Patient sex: F
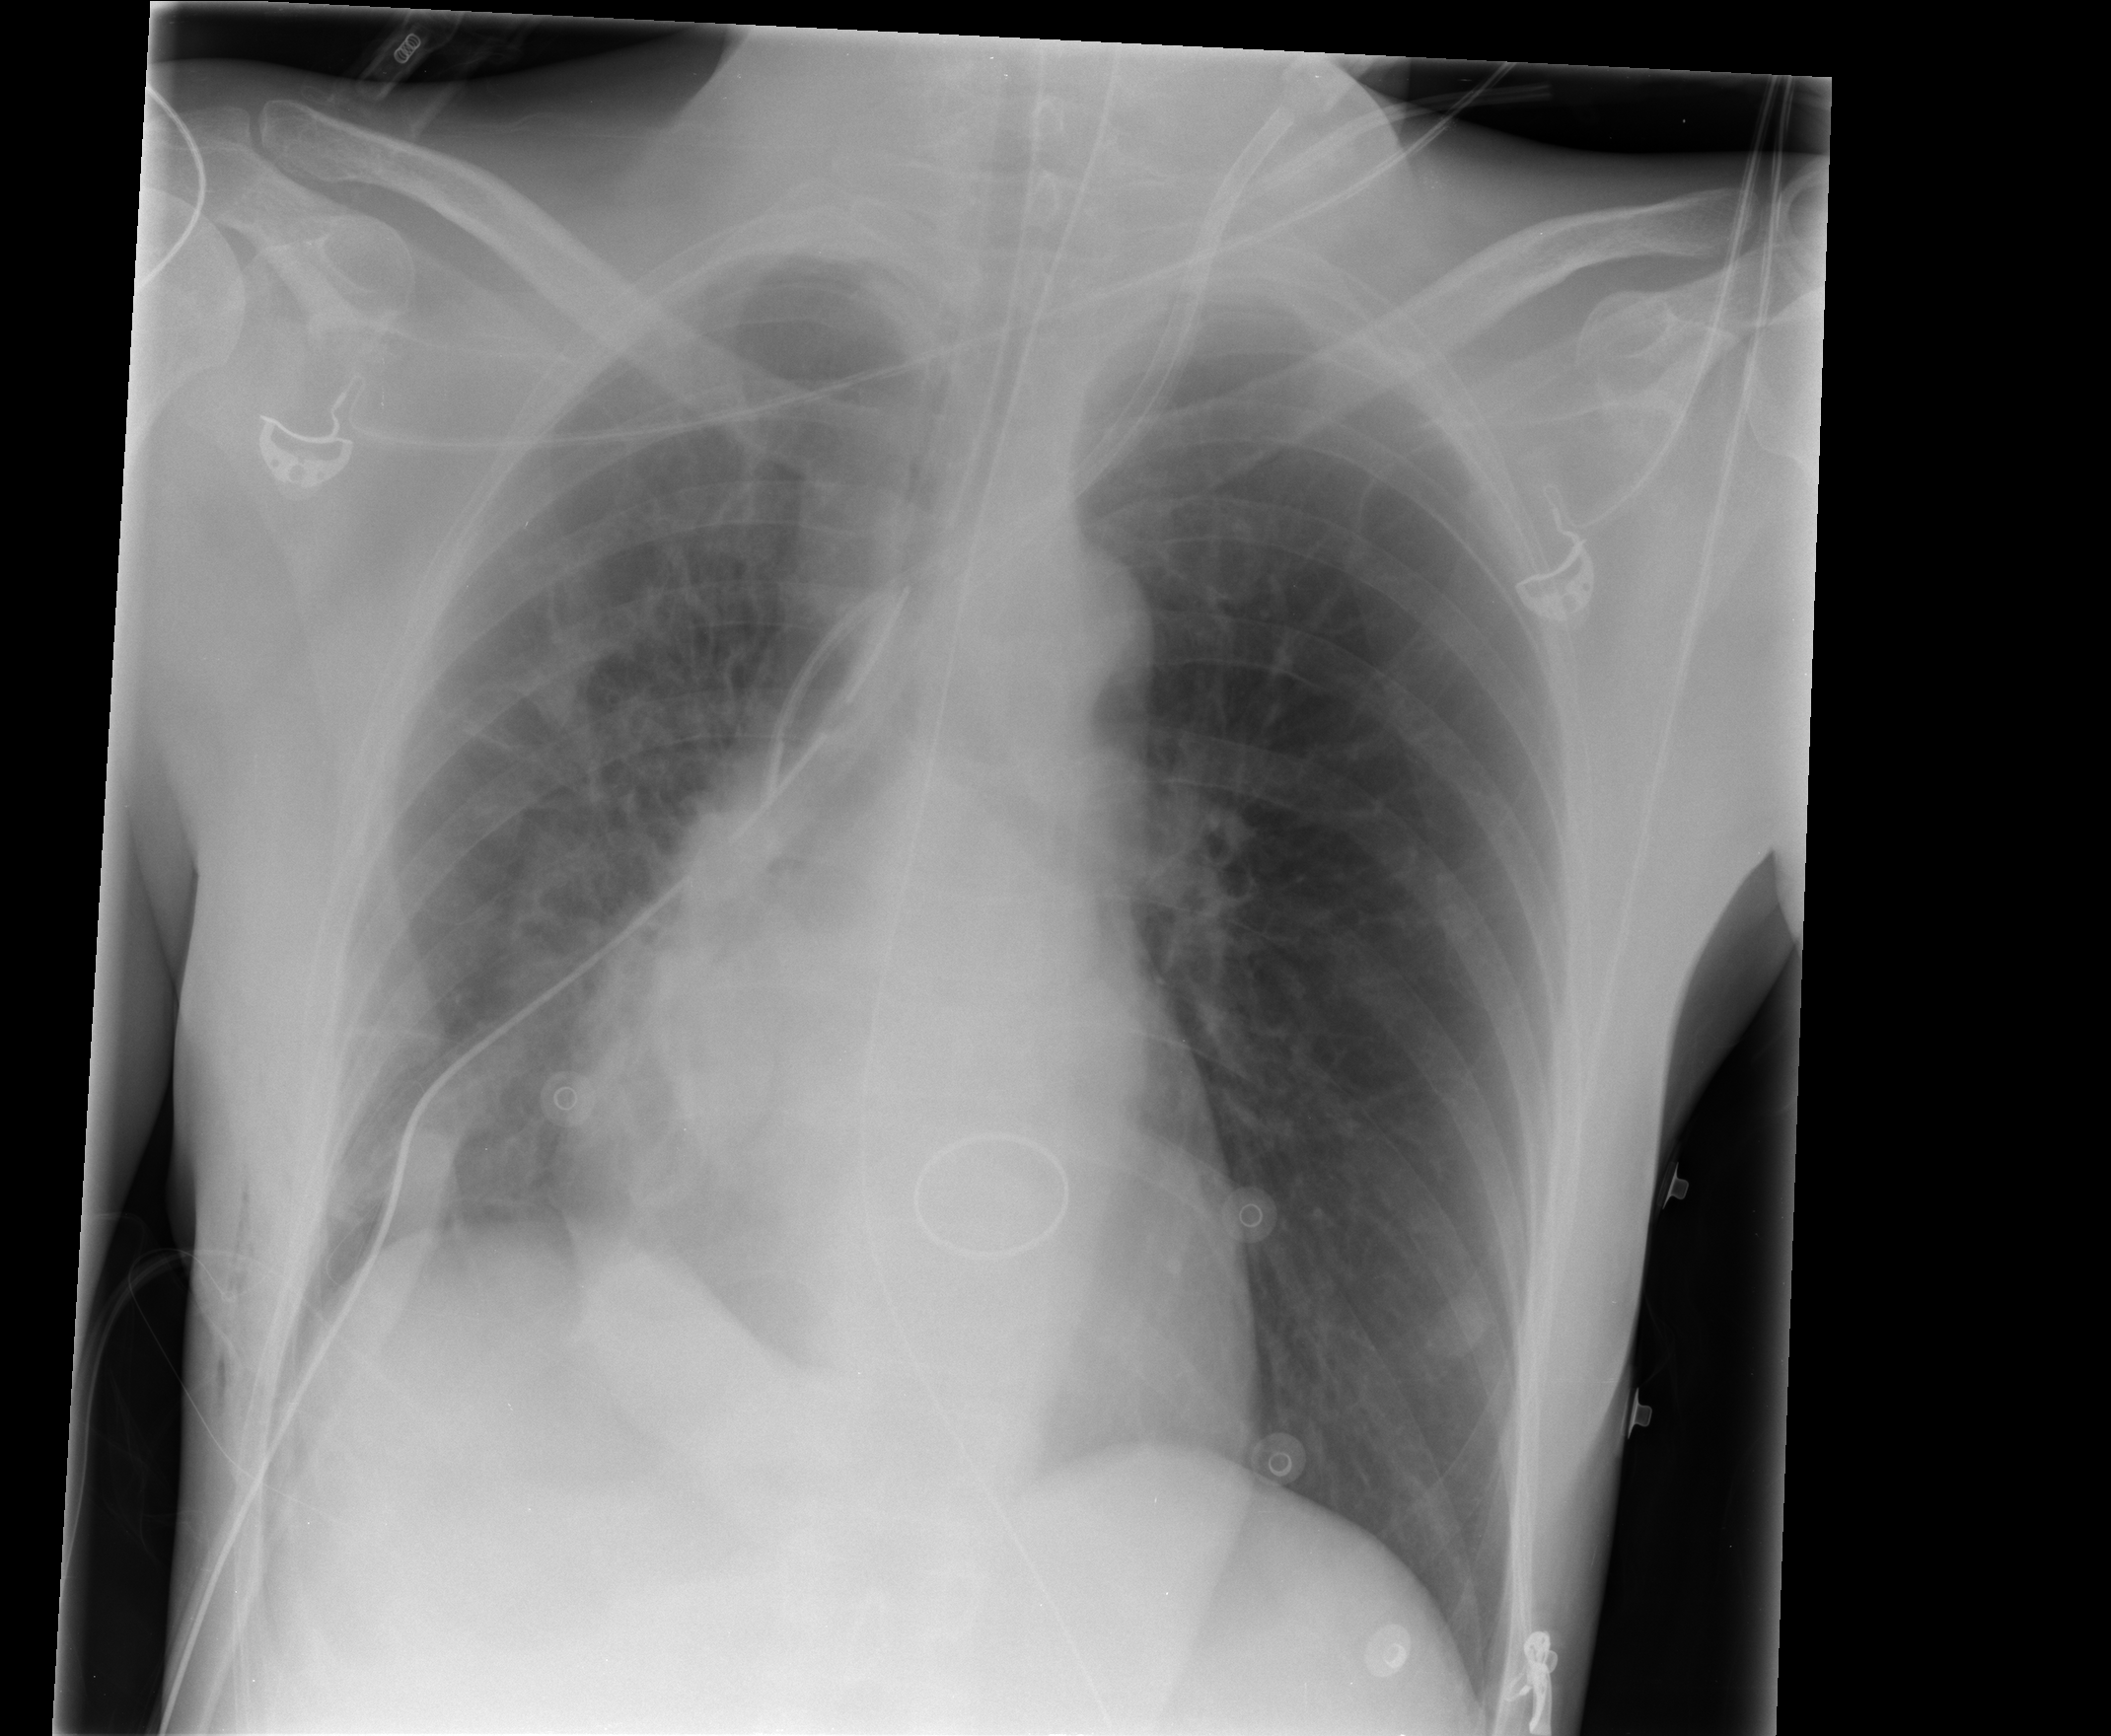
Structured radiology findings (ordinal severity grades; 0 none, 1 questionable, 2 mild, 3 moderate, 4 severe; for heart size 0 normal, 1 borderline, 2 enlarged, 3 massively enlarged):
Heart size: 0
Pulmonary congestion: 0
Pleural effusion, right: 0
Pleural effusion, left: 0
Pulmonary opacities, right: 0
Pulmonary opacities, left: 0
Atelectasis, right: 2
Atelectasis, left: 0